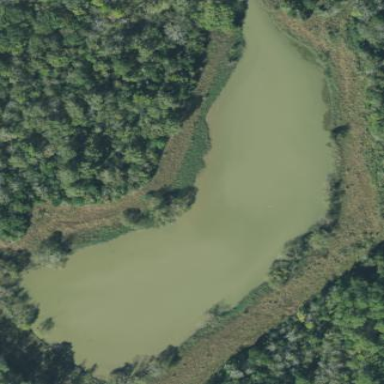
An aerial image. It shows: Peaceful pond surrounded by nature.